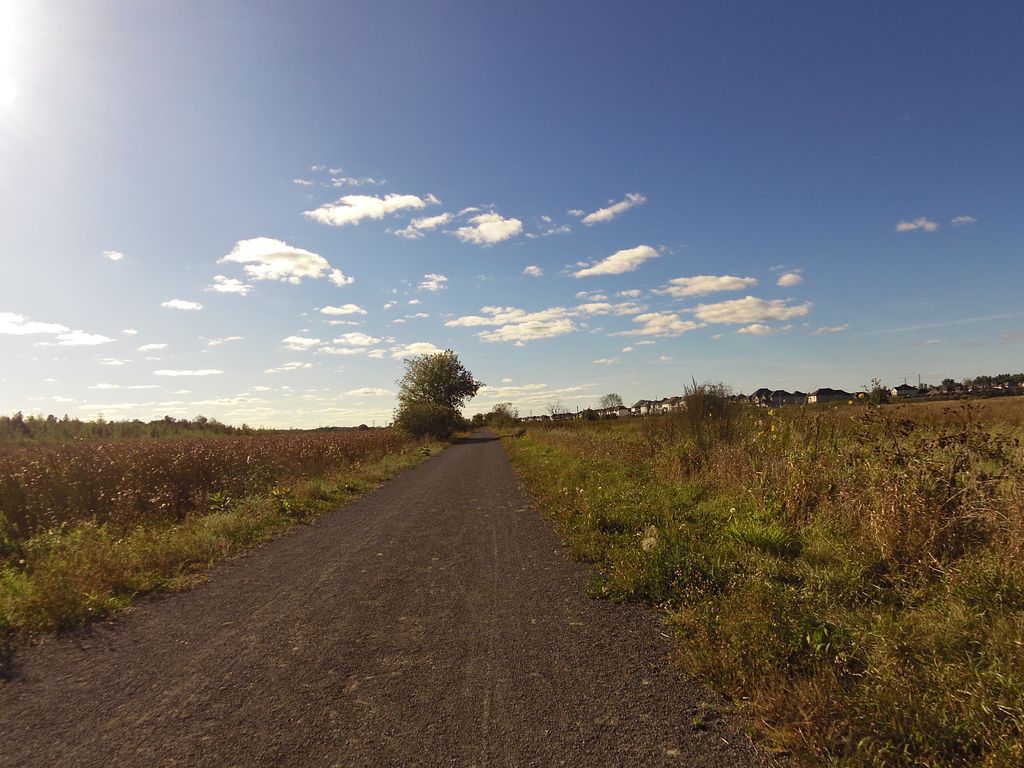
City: ottawa-gatineau